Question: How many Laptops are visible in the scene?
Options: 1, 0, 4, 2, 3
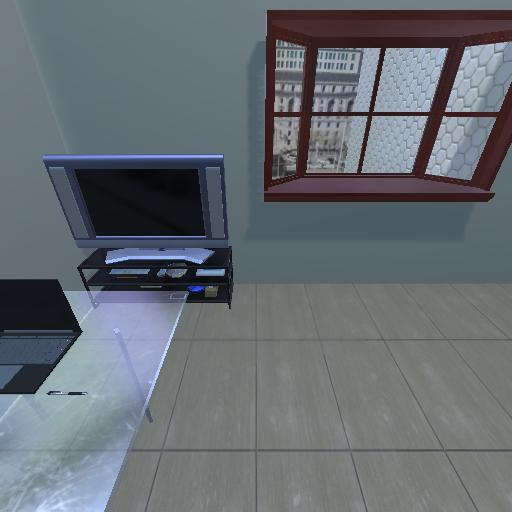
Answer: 1